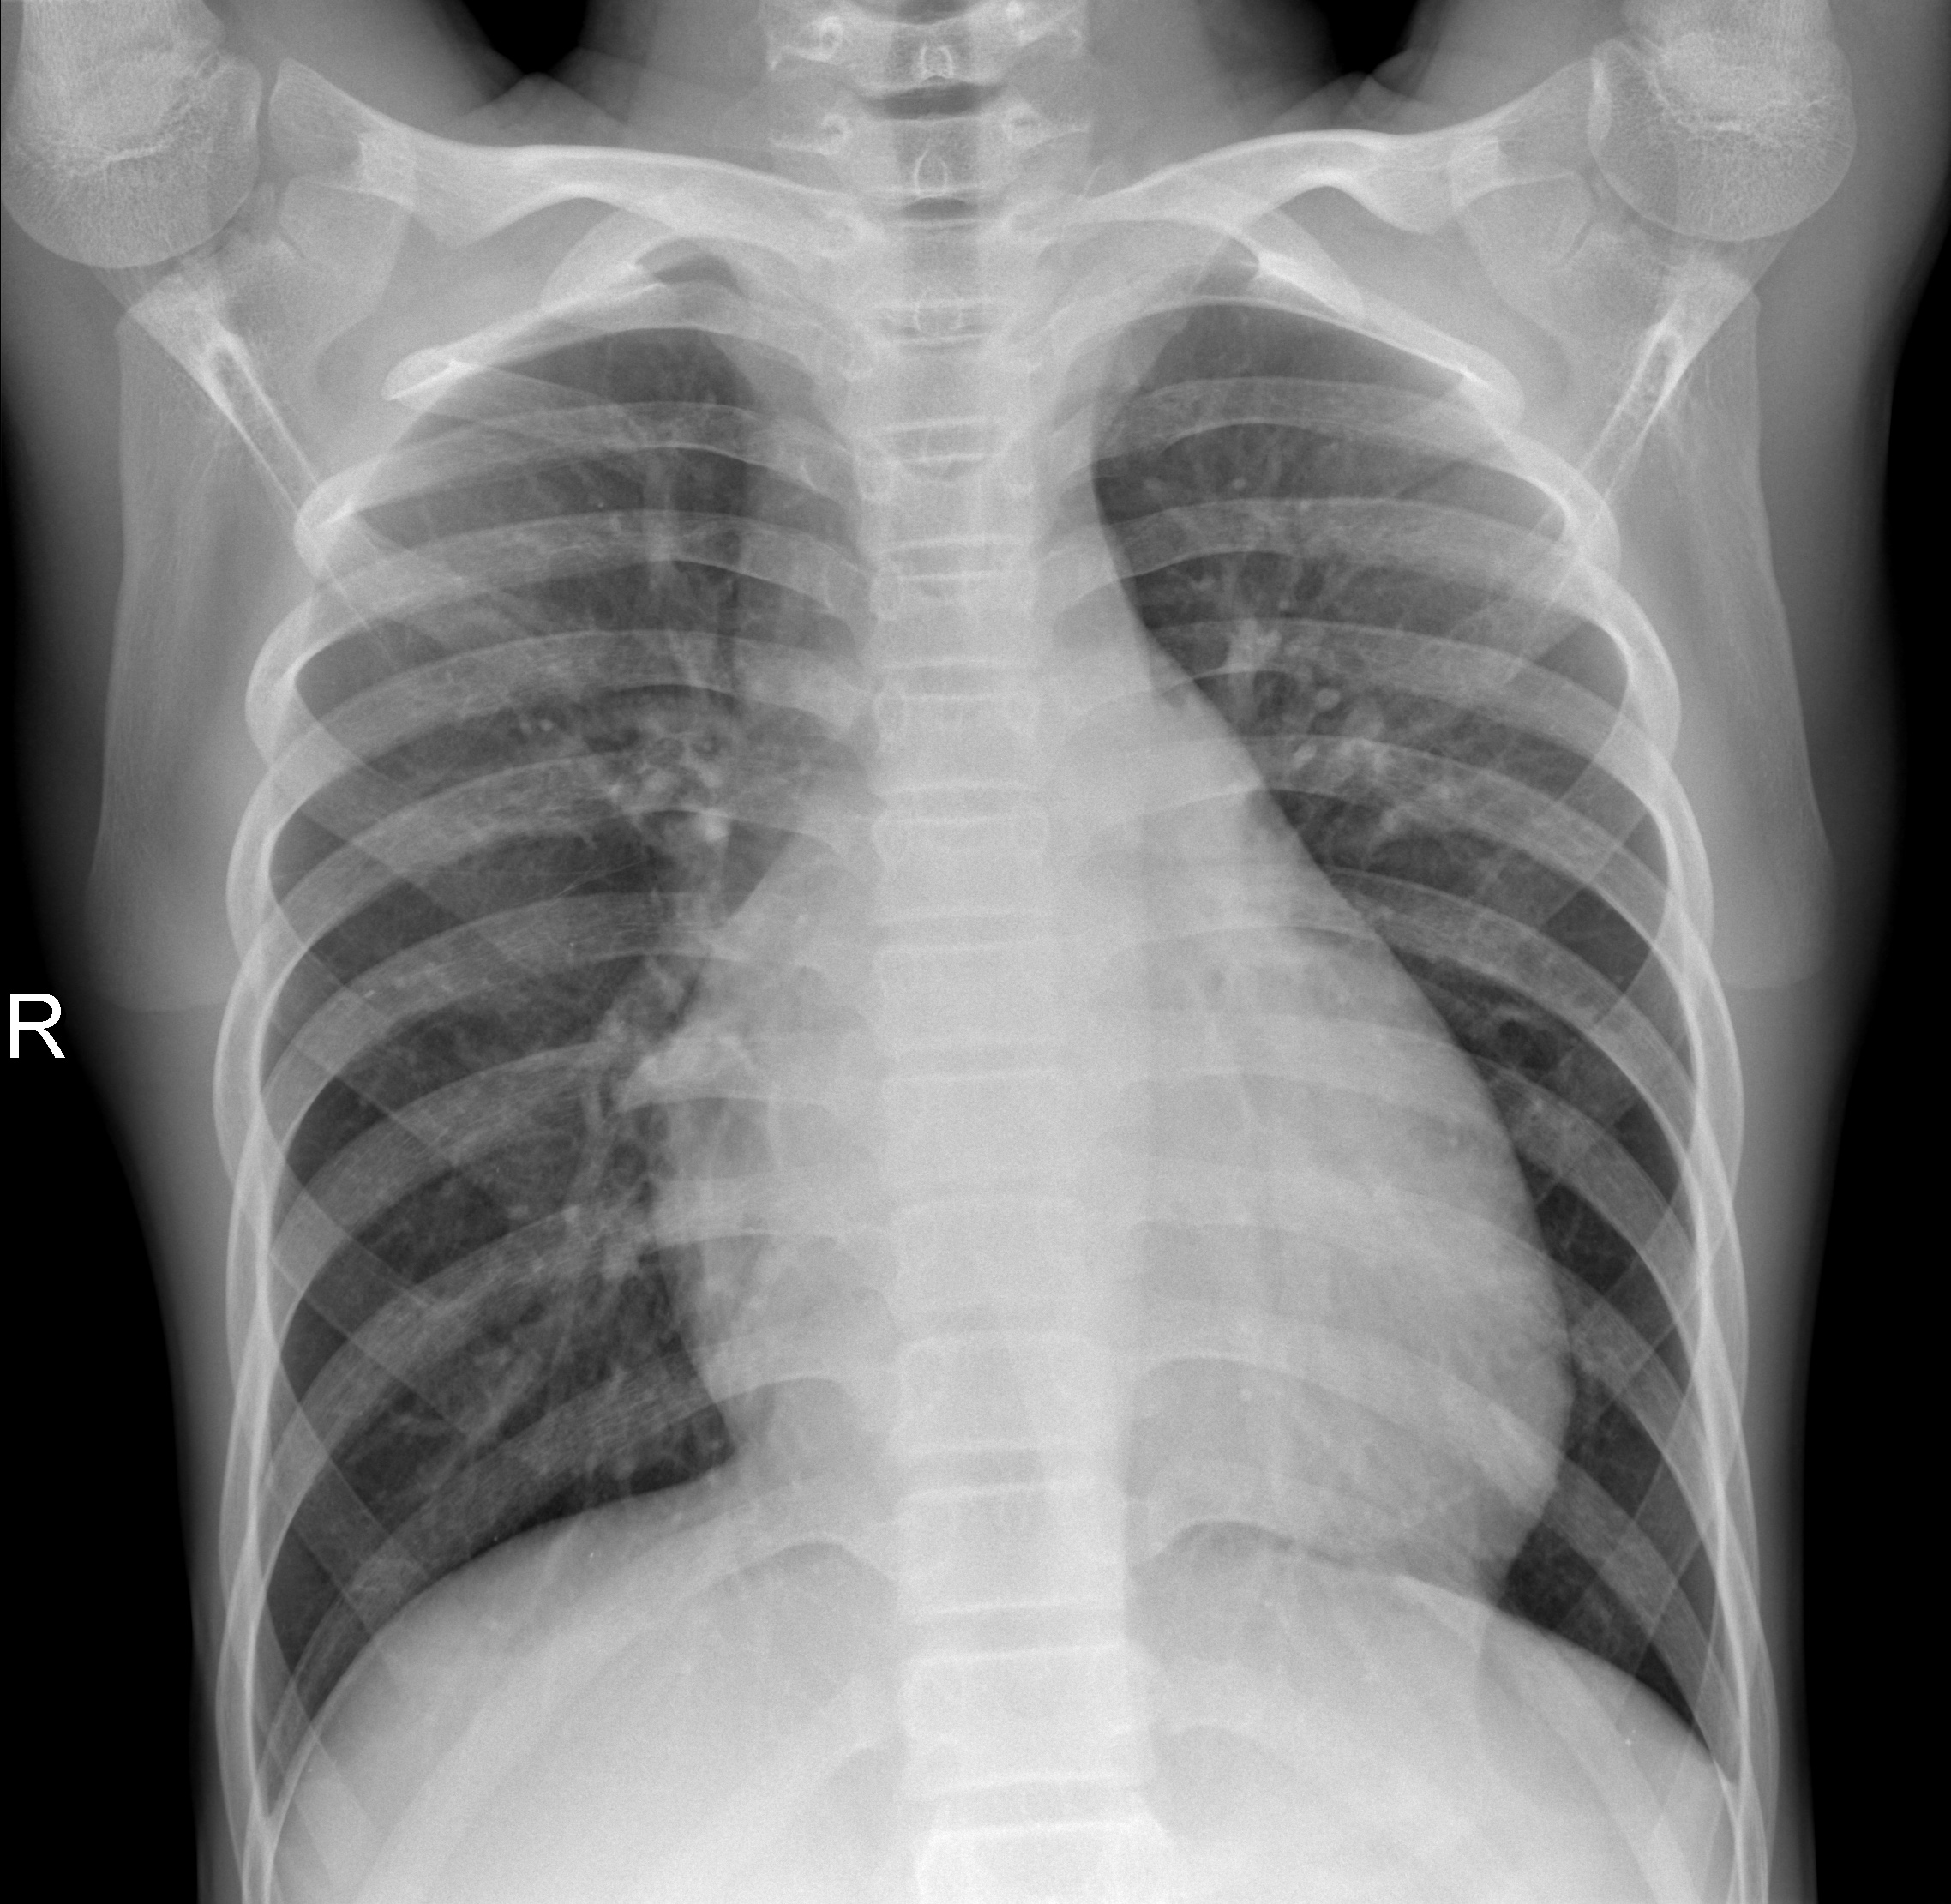
Diagnosis: NORMAL